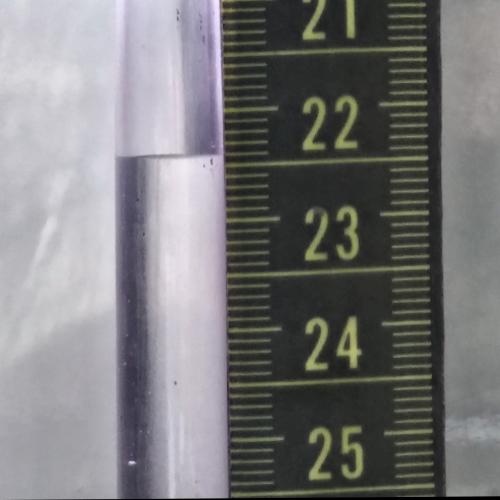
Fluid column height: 22.4 cm